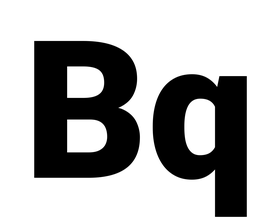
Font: Roboto_Black